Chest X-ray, AP view. Patient: 36 years old, sex F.
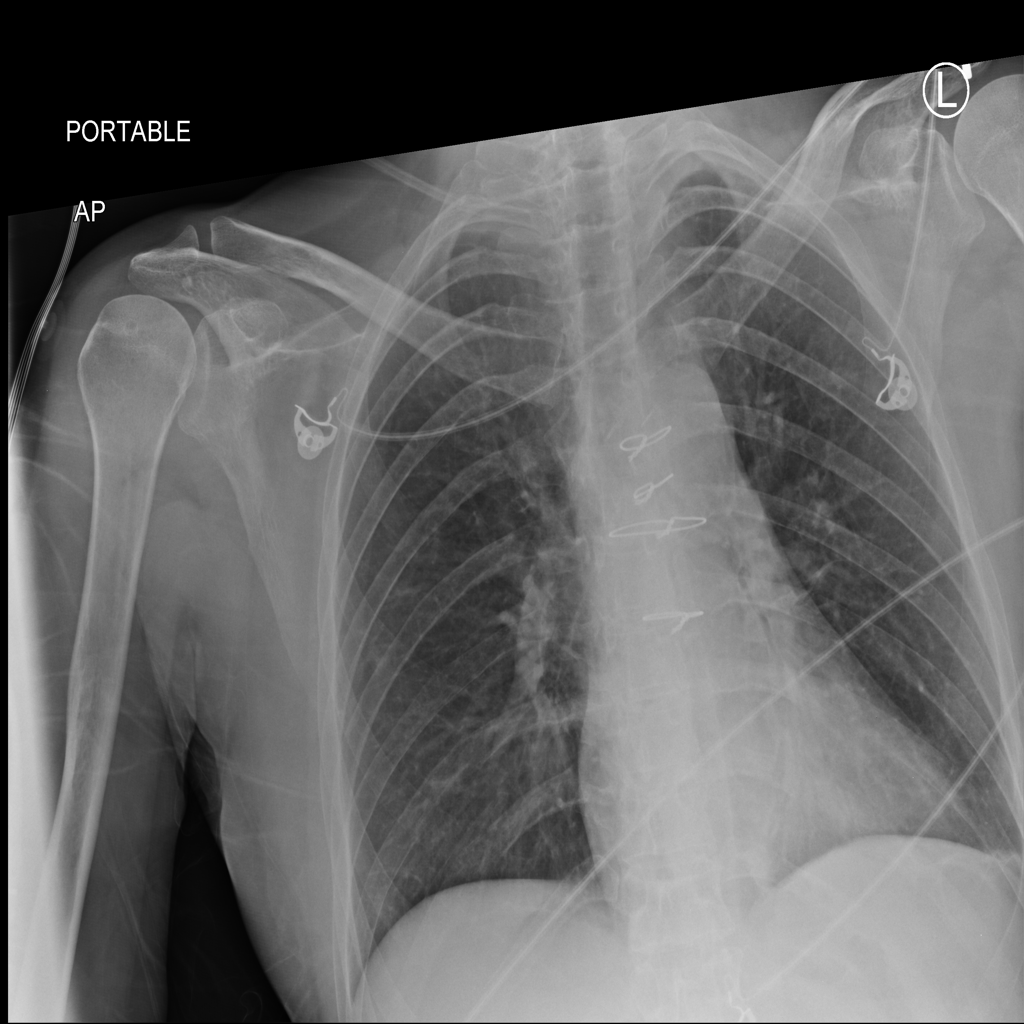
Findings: No Finding